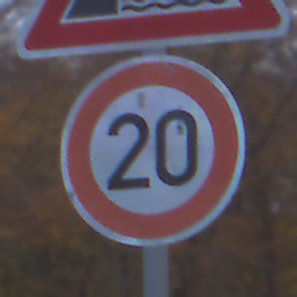
Verkehrszeichen: Geschwindigkeit20
Zusatzzeichen oben: Ufer
Umgebung: Outdoor, Nature
Tageszeit: SunriseSunset
Wetter: PartlyCloudy
Licht: Natural
Jahreszeit: Autumn
Kontrast: LowContrast